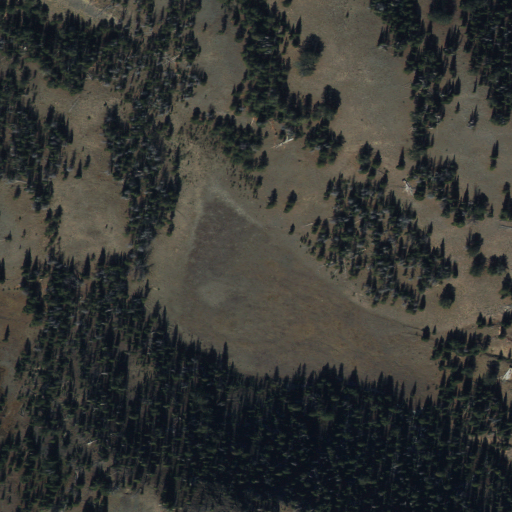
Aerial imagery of depression(s) in Idaho named Strawberry Basin containing evergreen forest and shrub